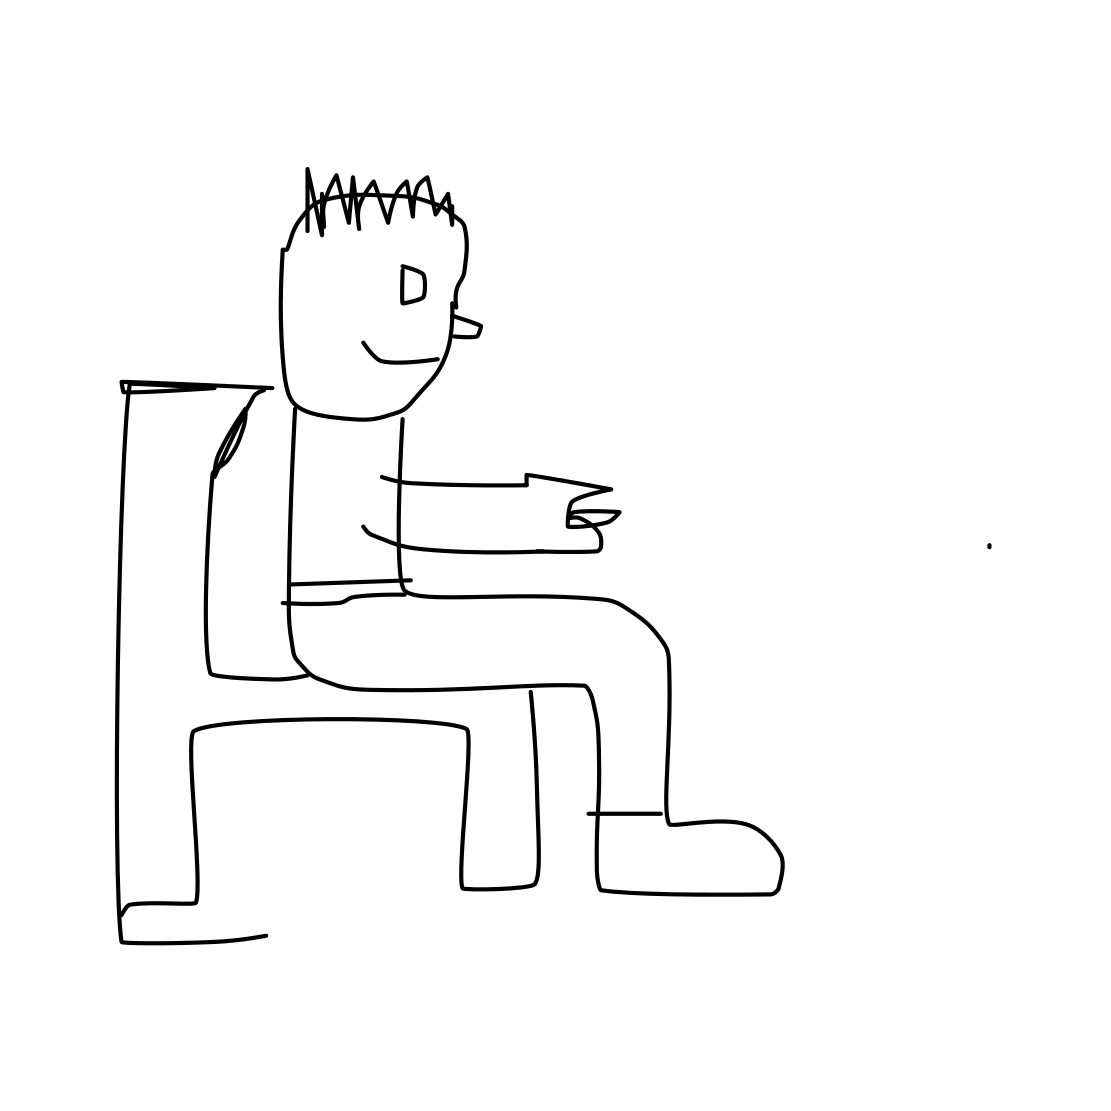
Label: person sitting